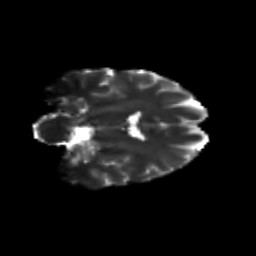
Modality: T2w
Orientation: coronal
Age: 23
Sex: female
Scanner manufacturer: siemens
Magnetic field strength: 3 T
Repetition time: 3.5 s
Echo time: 0.125 s